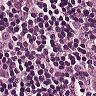
Metastatic tissue present: yes